Aerial crown-view tile of a tropical tree (Barro Colorado Island, Panama), acquired 20240611:
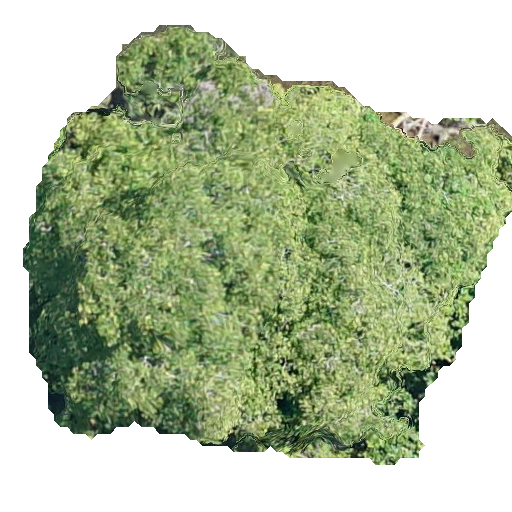
Species: Dipteryx oleifera
GBIF accepted scientific name: Dipteryx oleifera
Crown area: 244.951 m²